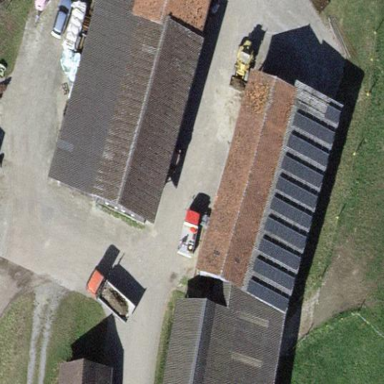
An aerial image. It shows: Farm auxiliary building.